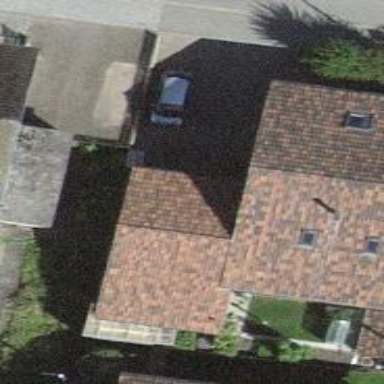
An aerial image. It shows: Detached building.